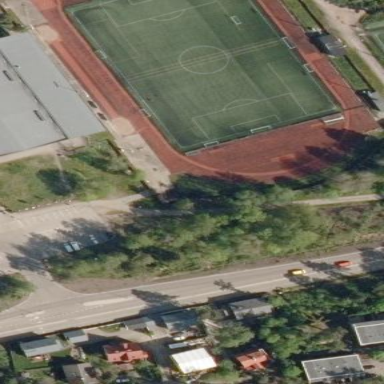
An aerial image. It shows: Artificial turf soccer pitch for leisure sports.